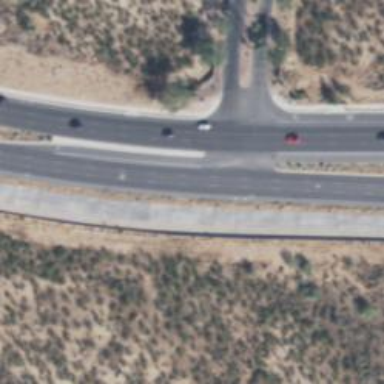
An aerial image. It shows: Primary highway.